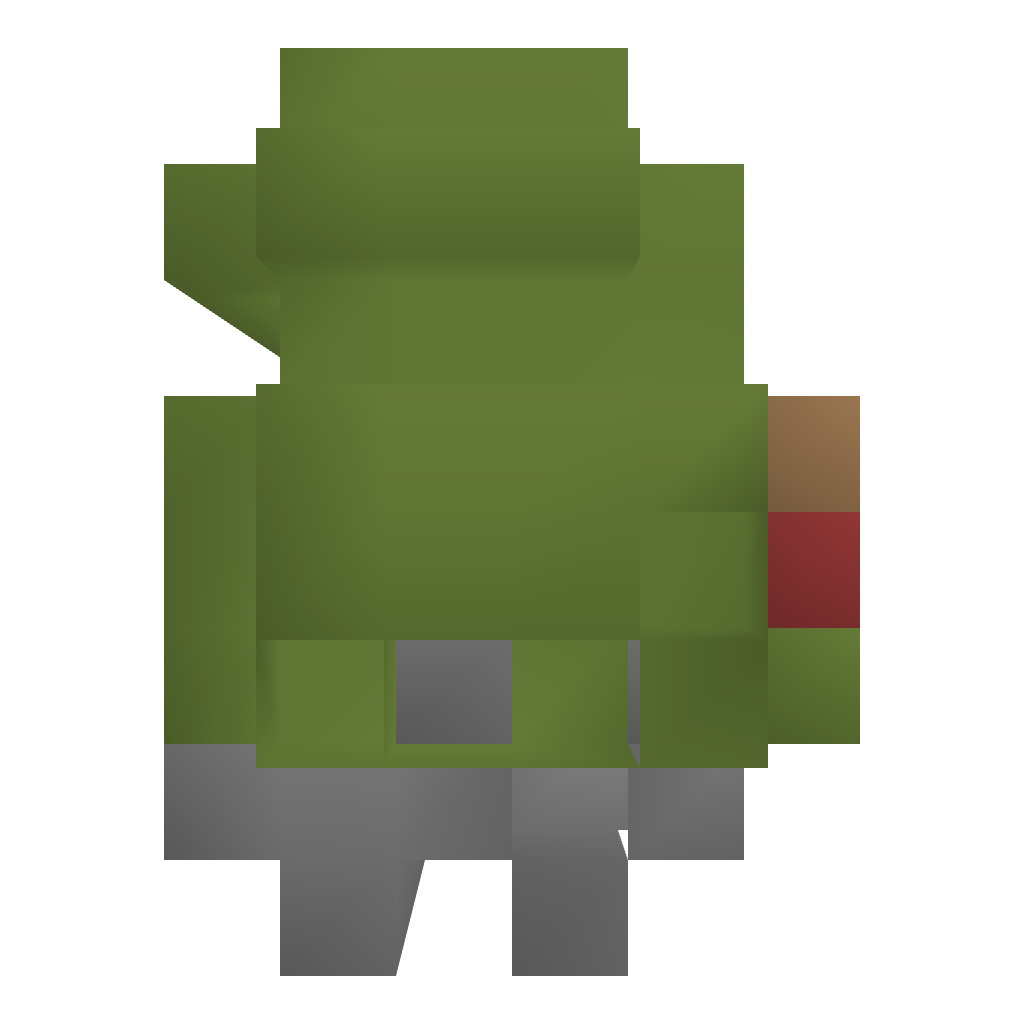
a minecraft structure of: Small Canon (1-5) bad low quality